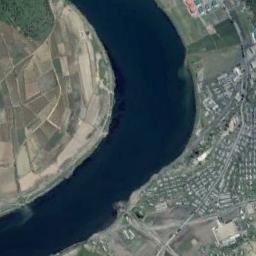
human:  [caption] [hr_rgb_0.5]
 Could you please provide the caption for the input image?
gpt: A broad curved semi-circular turquoise river with small islands on both sides, Green and tan mixed fields and cities on both sides .

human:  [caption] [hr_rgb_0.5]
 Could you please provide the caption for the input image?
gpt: The deep blue river is between some fields and a residential area .

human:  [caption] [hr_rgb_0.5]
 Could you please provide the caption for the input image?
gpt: The river goes through farmland and houses .

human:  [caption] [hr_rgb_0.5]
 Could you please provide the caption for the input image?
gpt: There are many buildings beside the river .

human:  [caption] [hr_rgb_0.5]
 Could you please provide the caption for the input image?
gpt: There are many buildings and farmlands near the river .